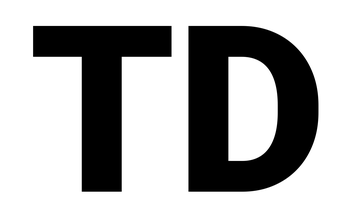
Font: Roboto_Black